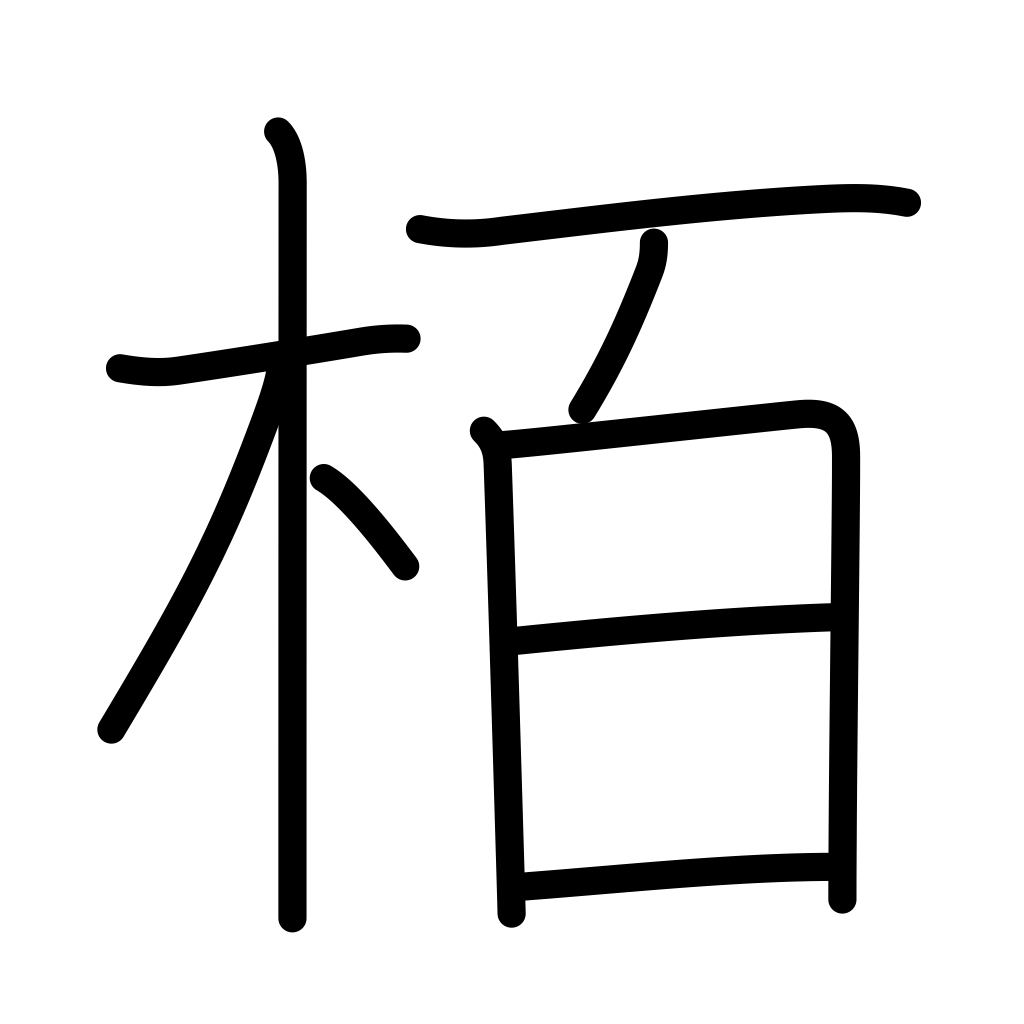
Meaning: oak